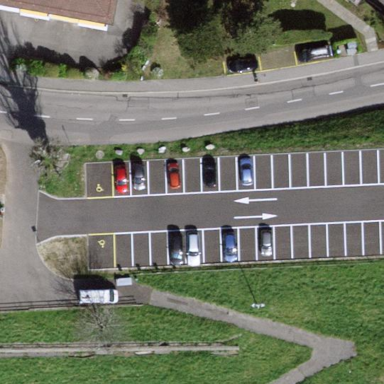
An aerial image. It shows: Parking area with asphalt surface.